Aerial crown-view tile of a tropical tree (Barro Colorado Island, Panama), acquired 20250818:
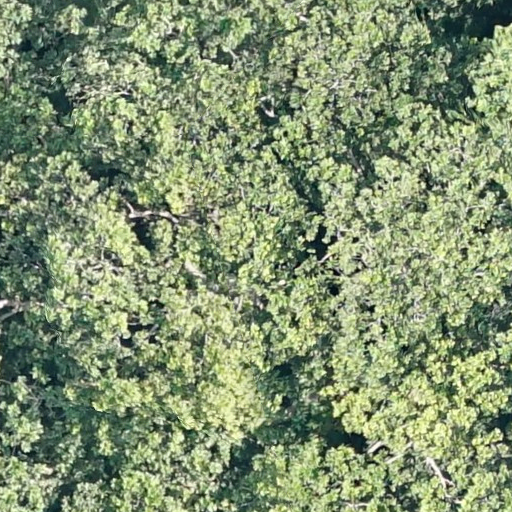
Species: Anacardium excelsum
GBIF accepted scientific name: Anacardium excelsum
Crown area: 967.114 m²